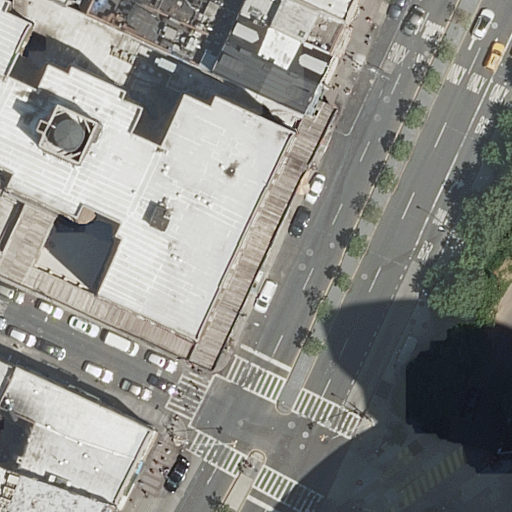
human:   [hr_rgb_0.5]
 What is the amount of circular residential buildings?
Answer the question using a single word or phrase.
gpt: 0

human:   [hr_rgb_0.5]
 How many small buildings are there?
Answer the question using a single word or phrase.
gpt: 3

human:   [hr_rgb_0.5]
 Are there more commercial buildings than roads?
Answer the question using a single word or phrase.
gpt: no

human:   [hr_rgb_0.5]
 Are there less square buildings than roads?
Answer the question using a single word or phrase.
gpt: yes

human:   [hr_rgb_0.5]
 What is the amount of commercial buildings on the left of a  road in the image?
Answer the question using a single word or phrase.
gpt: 0

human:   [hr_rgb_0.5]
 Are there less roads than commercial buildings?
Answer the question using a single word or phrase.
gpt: no

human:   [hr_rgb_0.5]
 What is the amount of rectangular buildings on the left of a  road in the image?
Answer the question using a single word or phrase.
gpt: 7

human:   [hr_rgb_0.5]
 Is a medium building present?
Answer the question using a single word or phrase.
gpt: yes

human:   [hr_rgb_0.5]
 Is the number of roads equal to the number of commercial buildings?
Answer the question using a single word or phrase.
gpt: no

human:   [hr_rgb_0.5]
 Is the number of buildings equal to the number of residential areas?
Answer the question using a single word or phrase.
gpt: no

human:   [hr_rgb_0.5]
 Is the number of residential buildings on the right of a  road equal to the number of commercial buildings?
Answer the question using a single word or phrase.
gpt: no

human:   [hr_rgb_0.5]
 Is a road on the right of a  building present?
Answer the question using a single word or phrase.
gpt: yes

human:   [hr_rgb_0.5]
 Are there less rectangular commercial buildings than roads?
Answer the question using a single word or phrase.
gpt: yes

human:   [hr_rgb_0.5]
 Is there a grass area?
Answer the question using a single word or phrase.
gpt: no

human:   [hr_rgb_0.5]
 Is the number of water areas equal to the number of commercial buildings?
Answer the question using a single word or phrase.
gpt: yes

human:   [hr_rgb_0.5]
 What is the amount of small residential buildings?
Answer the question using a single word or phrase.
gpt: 3

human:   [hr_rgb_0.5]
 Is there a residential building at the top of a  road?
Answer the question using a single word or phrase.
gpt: yes

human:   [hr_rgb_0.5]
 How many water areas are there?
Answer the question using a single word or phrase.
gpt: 0

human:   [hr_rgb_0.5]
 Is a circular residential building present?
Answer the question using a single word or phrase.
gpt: no

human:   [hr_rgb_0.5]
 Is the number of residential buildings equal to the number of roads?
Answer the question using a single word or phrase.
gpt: no

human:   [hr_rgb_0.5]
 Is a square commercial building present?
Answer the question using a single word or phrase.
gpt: no

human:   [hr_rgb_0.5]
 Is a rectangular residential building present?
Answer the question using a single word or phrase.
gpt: yes

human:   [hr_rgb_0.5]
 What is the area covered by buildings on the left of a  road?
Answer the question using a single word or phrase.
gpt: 3754m2

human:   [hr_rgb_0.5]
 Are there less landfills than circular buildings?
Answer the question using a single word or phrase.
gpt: no

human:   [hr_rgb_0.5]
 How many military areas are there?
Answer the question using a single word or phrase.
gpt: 0

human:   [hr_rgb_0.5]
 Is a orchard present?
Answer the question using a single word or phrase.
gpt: no

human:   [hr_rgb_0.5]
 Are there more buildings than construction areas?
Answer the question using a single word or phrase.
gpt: yes

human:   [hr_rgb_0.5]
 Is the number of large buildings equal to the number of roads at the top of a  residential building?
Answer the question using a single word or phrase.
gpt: no

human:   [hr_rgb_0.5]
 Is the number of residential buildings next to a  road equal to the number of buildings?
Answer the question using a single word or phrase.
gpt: yes

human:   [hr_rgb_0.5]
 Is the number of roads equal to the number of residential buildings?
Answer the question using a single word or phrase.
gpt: no

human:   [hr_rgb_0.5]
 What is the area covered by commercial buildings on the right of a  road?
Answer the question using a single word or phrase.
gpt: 0m2

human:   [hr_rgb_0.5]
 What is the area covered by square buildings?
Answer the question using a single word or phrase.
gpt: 0m2

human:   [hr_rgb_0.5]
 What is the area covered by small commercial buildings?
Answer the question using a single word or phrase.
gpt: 0m2

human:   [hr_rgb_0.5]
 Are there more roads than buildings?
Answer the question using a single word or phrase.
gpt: yes

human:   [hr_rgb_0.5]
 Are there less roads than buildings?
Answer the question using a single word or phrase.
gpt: no

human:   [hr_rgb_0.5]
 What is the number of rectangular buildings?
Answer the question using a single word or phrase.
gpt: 7